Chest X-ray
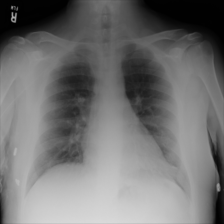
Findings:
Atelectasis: negative
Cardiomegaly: negative
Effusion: negative
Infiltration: negative
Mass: negative
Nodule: negative
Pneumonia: negative
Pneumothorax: negative
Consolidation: negative
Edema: negative
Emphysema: negative
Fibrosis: negative
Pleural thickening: negative
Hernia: negative